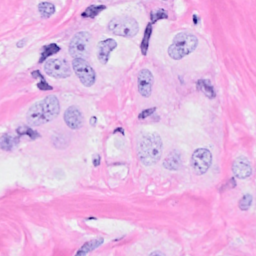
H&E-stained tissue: Breast